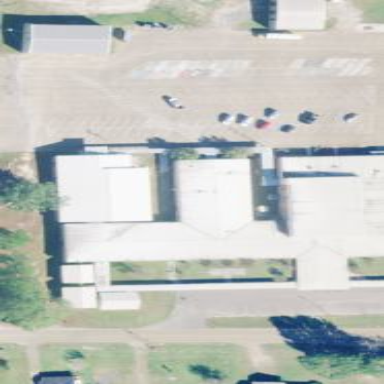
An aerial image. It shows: School building.